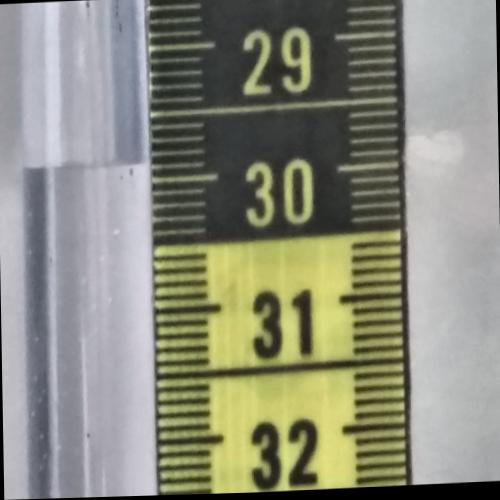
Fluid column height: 29.9 cm